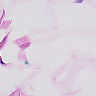
Metastatic tissue present: no